Brain MRI, t1w sequence, axial 2D slice.
Patient: age 23, sex M, weight 78 kg, height 1.78 m
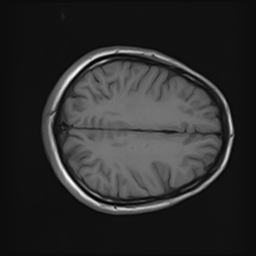